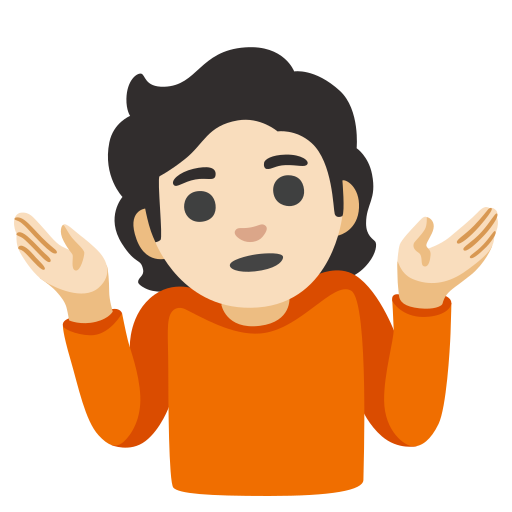
Emoji: 🤷🏻